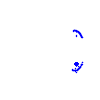
Particle: kaon